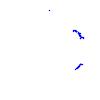
Particle: proton